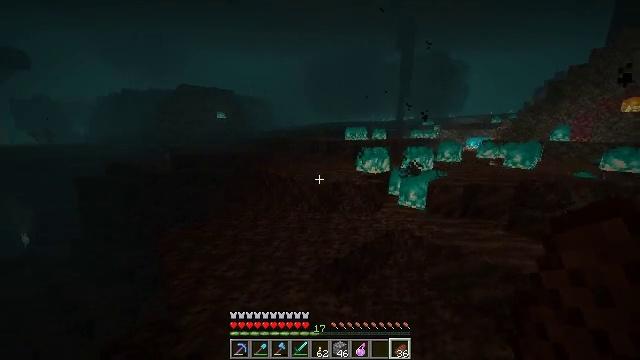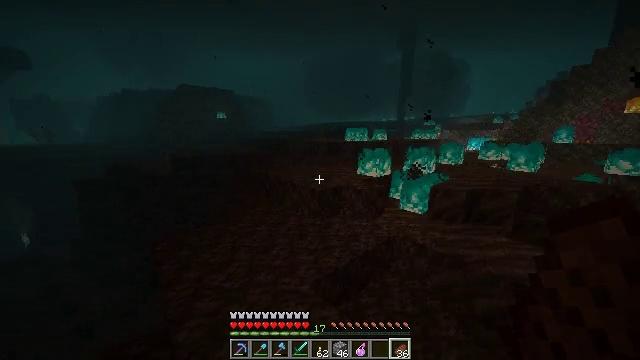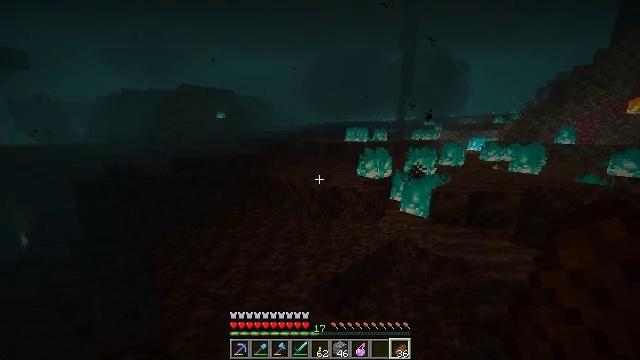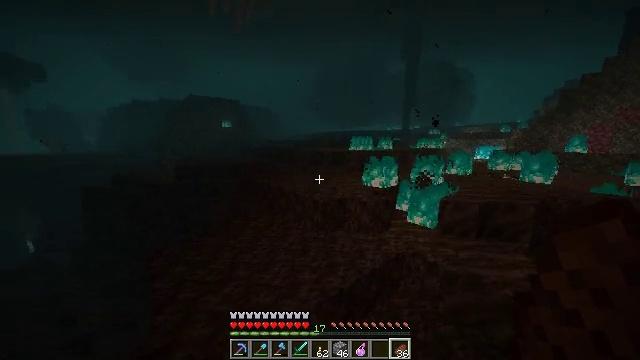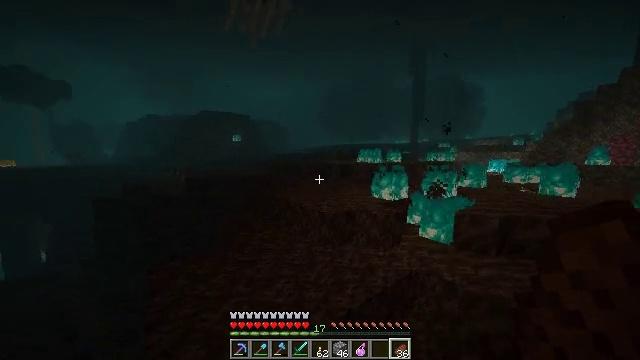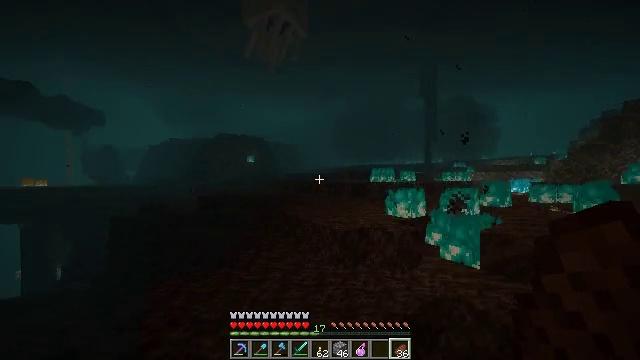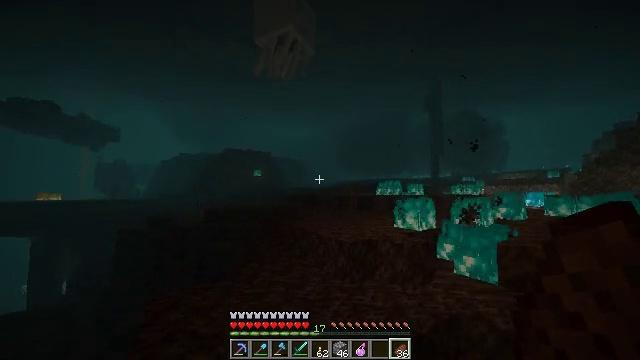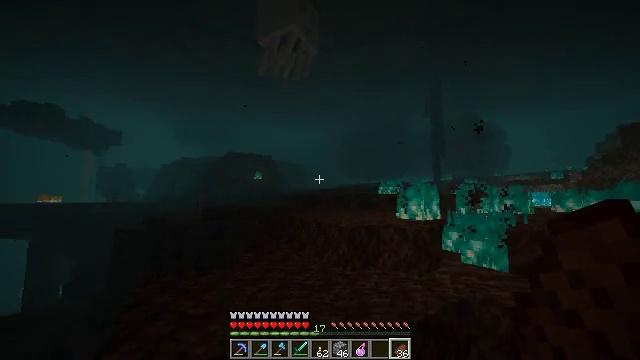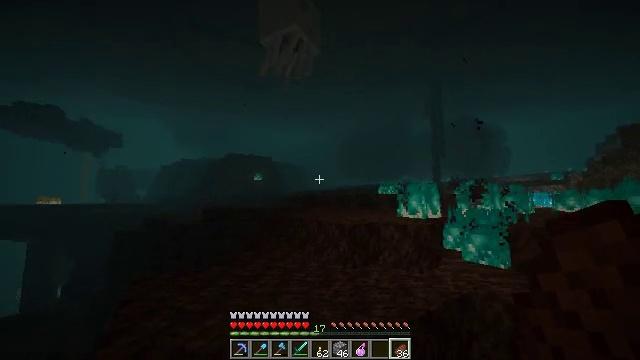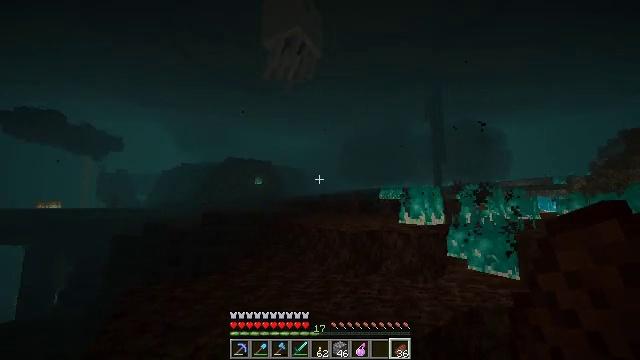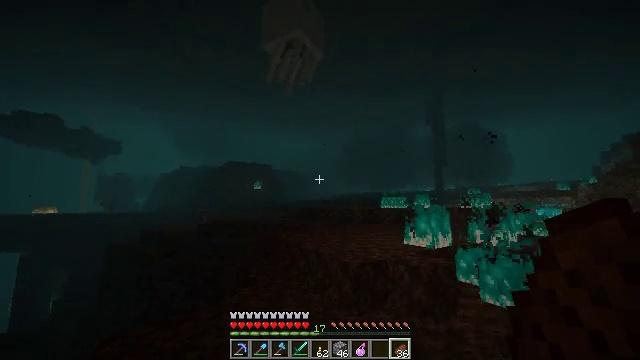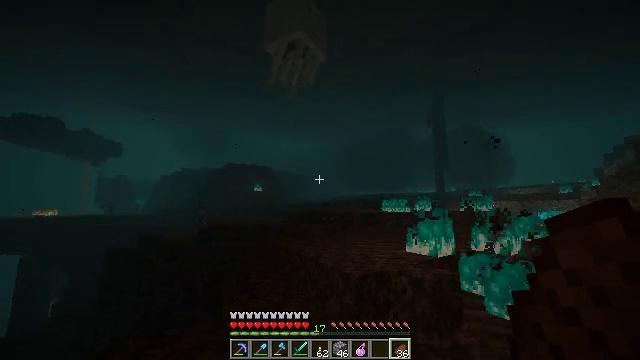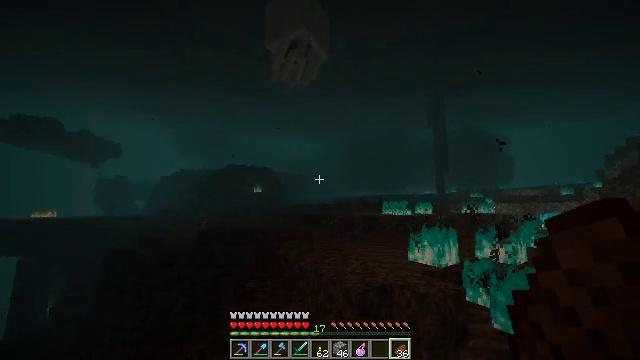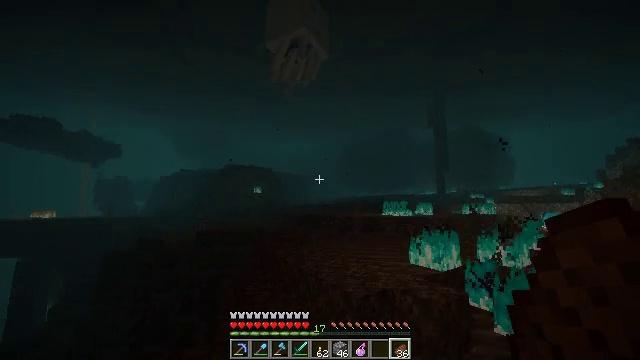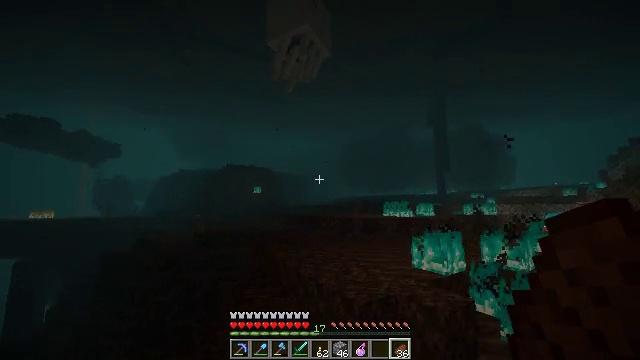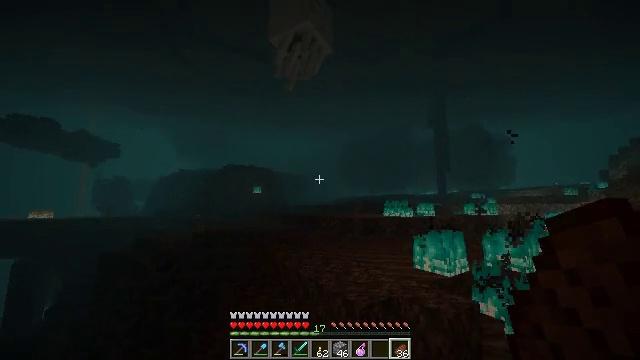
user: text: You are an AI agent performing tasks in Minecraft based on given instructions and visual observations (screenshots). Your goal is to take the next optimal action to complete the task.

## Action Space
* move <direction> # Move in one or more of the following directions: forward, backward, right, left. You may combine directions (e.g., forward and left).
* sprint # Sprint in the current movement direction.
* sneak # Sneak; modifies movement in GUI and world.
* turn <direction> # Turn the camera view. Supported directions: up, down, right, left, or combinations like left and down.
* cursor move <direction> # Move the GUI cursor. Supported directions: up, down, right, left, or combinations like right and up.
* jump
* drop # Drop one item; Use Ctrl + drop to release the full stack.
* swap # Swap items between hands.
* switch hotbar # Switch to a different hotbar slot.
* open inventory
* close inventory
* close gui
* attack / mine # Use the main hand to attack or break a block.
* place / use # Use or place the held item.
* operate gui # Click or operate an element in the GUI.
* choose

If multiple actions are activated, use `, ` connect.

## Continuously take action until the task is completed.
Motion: motion action
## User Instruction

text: Attack the soul fire to put it out.
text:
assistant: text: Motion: move forward, sprint, jump
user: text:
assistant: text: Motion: move forward, sprint, jump
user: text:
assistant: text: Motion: move forward, sprint, turn left and up, jump
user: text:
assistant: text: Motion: move forward, sprint, turn left and up, jump
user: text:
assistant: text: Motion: move forward, sprint, turn left and up, jump
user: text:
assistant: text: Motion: move forward, sprint, turn left and up, jump
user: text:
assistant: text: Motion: move forward, sprint, turn up, jump
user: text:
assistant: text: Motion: move forward, sprint, jump
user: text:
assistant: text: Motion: move forward, sprint, turn up, jump
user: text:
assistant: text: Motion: move forward, sprint, jump
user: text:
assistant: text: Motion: move forward, sprint, jump
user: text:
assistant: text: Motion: move forward, sprint, jump
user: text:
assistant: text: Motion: move forward, sprint, jump
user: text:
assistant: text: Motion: move forward, sprint, jump
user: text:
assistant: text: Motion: move forward, sprint, jump
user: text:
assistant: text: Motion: move forward, sprint, jump
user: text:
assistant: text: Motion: move forward, sprint, jump
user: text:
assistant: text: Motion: move forward, sprint, turn down, jump
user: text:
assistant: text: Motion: move forward, sprint, turn down, jump
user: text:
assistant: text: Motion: move forward, sprint, turn down, jump
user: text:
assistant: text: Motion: move forward, sprint, jump
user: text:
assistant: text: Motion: move forward, sprint, jump
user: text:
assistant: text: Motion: move forward, sprint, jump
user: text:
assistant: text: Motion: move forward, sprint, jump
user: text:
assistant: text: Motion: move forward, sprint, jump
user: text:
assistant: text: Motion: move forward, sprint, jump
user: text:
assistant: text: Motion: move forward, sprint, jump
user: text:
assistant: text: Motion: move forward, sprint, jump
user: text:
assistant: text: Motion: move forward, sprint, jump
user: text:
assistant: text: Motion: move forward, sprint, jump